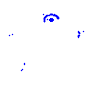
Particle: kaon